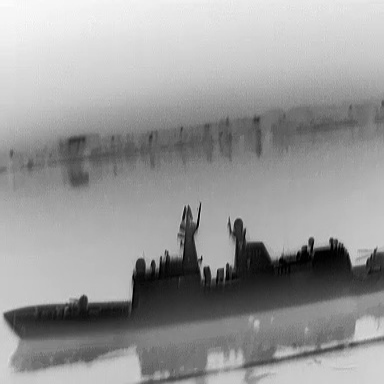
There is a warship in the infrared image.